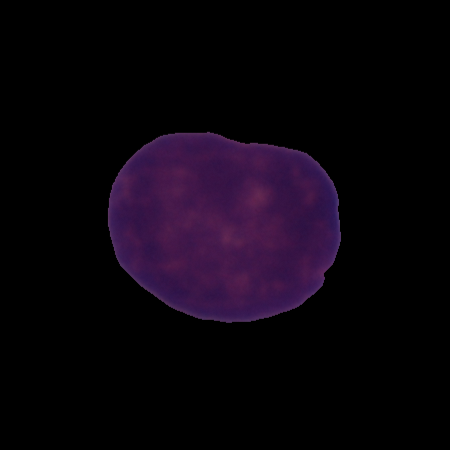
Label: cancer